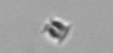
Label: Bacillariophyceae_morphotype1